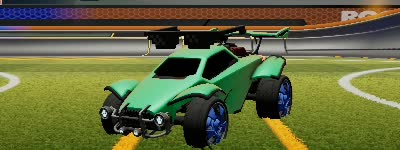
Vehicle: octane